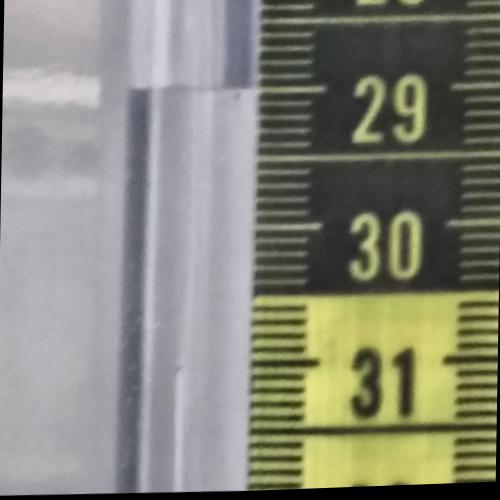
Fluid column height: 29.0 cm